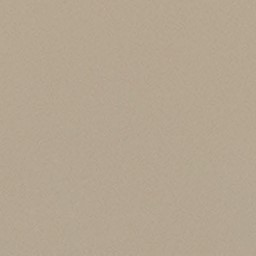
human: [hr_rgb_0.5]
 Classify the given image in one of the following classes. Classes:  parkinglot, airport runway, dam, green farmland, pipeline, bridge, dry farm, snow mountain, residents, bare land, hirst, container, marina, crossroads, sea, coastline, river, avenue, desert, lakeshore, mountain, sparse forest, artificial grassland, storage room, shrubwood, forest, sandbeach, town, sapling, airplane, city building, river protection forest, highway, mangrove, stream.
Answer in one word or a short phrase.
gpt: desert